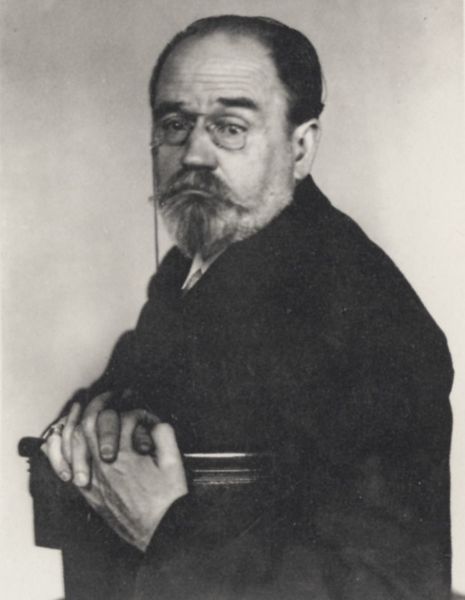
Titel: Zola
Künstler: Francois Emile Zola
Schlagwörter: hand, kopf, mann, weiß, sitzen, zola, finger, frisur, glas, grau, hintergrund, holz, jahrhundertwende, licht, mund, nase, ohr, profil, schwarz, stirn, stuhl, säule, blick, anzug, bart, hemd, jacke, schnurrbart, augen, falten, gesicht, halten, stehen, vollbart, bildnis, hände, portrait, porträt, auge, haare, mantel, sitzend, augenbrauen, brustbild, frontal, traurig, lehne, backen, sepia, chair, hands, white, arm, black, collar, face, gefaltet, grey, hair, nez, nose, old, painting, seated, sit, sitting, steif, ernst, barbe, brauen, chauve, glatze, gris, homme, manteau, moustache, oreille, yeux, stuhllehne, picture, jackett, sakko, schnauzer, ring, foto, fotografie, photographie, buch, blanc, noir, tete, dreiviertel, brille, schriftsteller, stirnfalten, freud, politiker, geheimratsecken, halbglatze, brillenkette, kneifer, zwicker, pult, photo, runzeln, hubi, sad, halbporträt, dreiviertelporträt, man, adern, assis, blanche, chaise, ear, folded, head, german, eyes, suit, gelehrter, paper, schauspieler, black and white, bust, look, fotographie, shadow, brow, coat, mouth, wrinkles, glasses, beard, french, old man, cheveux, greifer, main, jacket, smile, monokel, leaning, statue, rope, tie, person, russisch, photografie, human, cheeks, pose, shoulder, costume, fauteuil, tristesse, matisse, professor, artist, back, backwards, bald, balding, ears, studio, eye, lines, fingers, chest, doctor, vieux, lips, triste, visage, greyscale, eyebrows, contrast, blurry, stirnrunzeln, noir et blanc, lunette, forehead, shirt, glance, profile, emile, body, goatee, mains, eyebrow, forhead, praying, photograph, photography, enttäuscht, lunettes, posture, klee, fond, scholar, sigmund freud, mustache, shit, monocle, spectacles, barbu, binocle, momokel, monucke, monuckel, moustaches, ride, dirty, posed, self portrait, serious, regard, kunsthistoriker, kritischer blick, frown, barbichette, thought, b&w, holding, chain, eyeglasses, grin, clasp, wrinkle, mains croisées, string, 19. jahrhundert, 20. jahrhundert, rn, 19th century, three-quarter, portait, think, blakc, brows, gloomy, dour, support, case, 20th century, veins, holding hands, pasteur, xixe, wire, position, guy, leger, student, upset, bw, worry, mustach, wrinkled, turned, hands clasped, portrai, mann mit brille und bart, fotography, fotokirte, turn, posing, bifocals, sigmund, psychiatrist, clasped, worried, frued, ses, turning, clasping, grapsing, grasping, vein, assied, furrowed, emilie, stuhal, specticles, pout, portriat, [hoto, tourne, skeptic, nez perce, monocole, writer, scientist, dackelblick, speticals, galsses, soecs